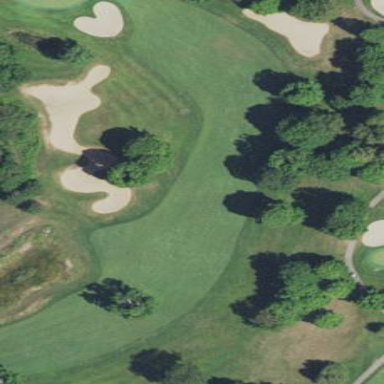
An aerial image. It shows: Golf fairway surrounded by grass.